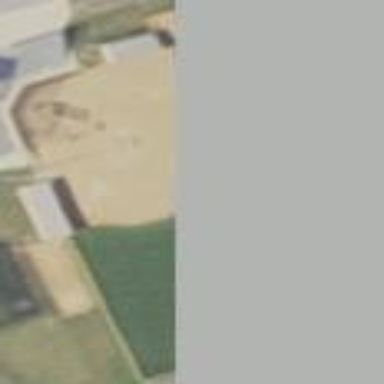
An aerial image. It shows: Softball pitch for leisure and sport activities.